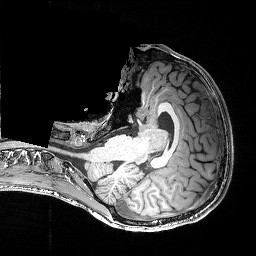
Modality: T1w
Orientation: axial
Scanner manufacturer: siemens
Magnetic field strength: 3 T
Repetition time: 2.25 s
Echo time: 0.00418 s